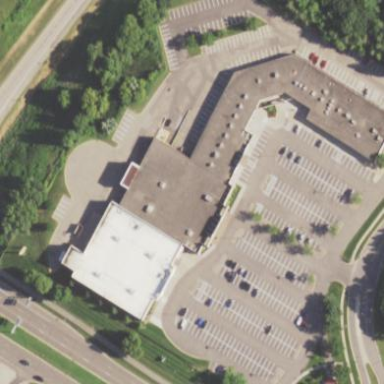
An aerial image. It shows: Retail building that houses furniture shop.